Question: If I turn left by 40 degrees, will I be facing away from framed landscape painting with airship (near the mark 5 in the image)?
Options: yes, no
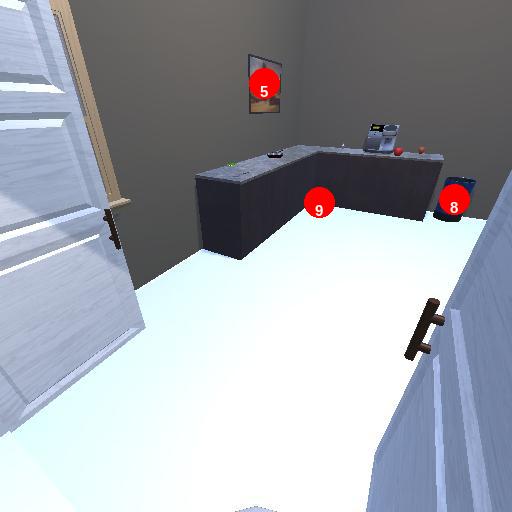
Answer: yes